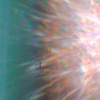
Label: sunburn